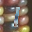
Label: 1